Aerial crown-view tile of a tropical tree (Barro Colorado Island, Panama), acquired 20250217:
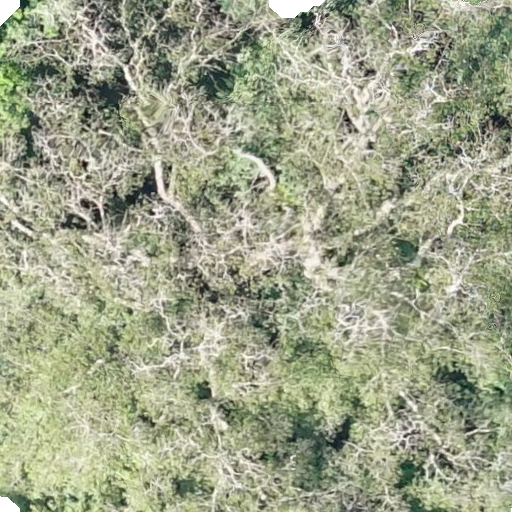
Species: Hura crepitans
GBIF accepted scientific name: Hura crepitans
Crown area: 617.424 m²